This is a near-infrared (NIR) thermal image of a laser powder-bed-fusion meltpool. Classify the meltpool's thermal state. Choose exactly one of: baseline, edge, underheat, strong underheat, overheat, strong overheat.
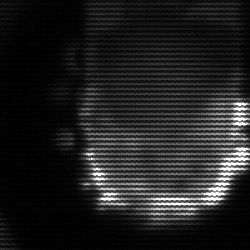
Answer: baseline